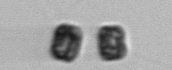
Label: Thalassiosira